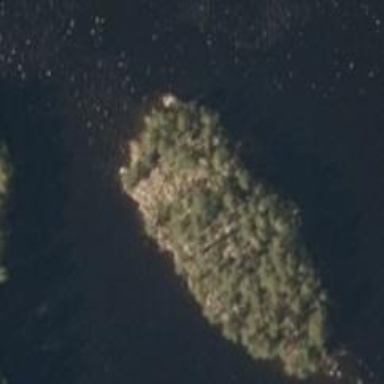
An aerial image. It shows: Image showing island.